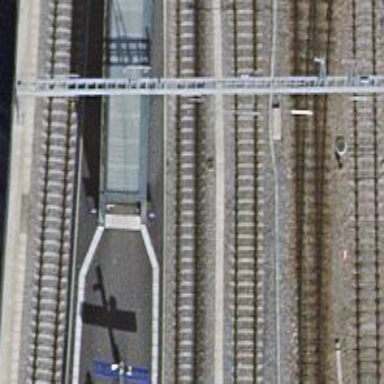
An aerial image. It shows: Railway bridge with electrified contact lines. It is single track service yard.